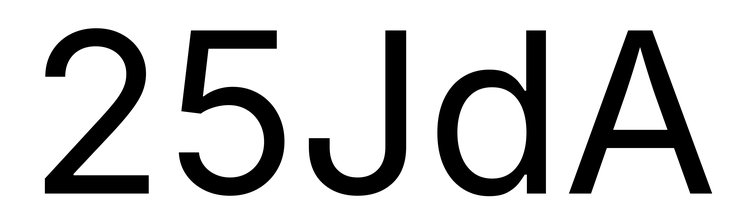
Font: Inter_Regular